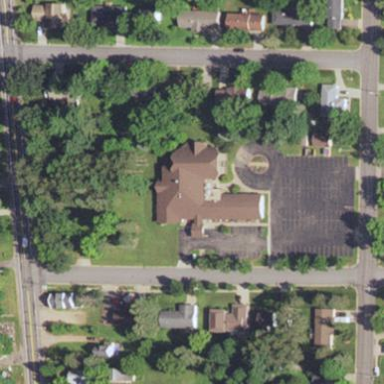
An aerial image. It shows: Building that is place of worship.